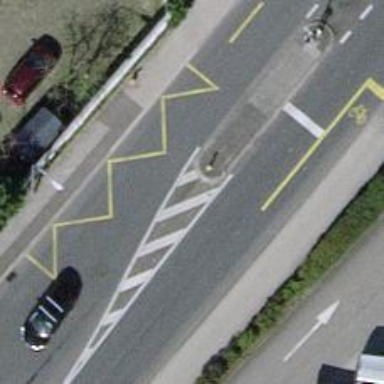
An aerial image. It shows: Public transport stop position.